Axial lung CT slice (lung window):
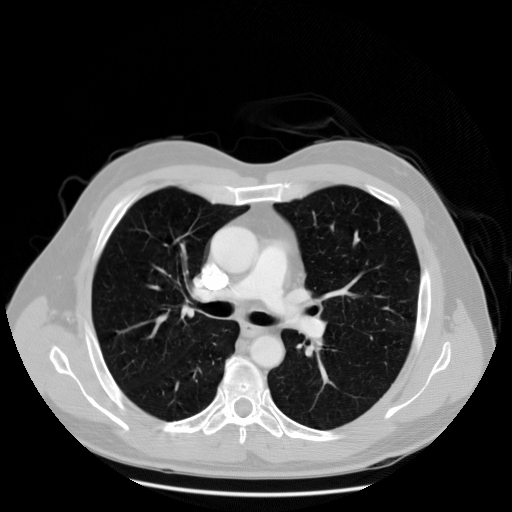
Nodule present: no